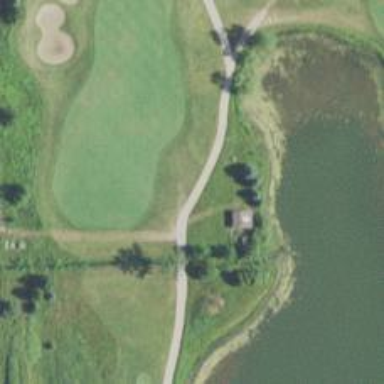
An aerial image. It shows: Path for both road and golf.